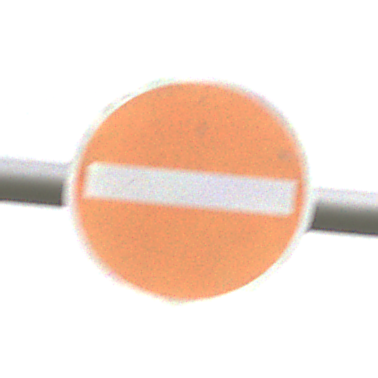
Verkehrszeichen: VerbotDerEinfahrt
Umgebung: Outdoor, Suburban
Tageszeit: MorningAfternoon
Wetter: Overcast
Licht: Natural
Jahreszeit: NotSpecified
Kontrast: LowContrast